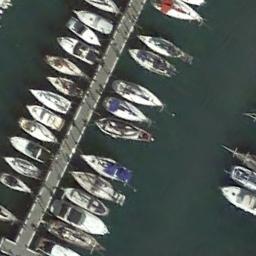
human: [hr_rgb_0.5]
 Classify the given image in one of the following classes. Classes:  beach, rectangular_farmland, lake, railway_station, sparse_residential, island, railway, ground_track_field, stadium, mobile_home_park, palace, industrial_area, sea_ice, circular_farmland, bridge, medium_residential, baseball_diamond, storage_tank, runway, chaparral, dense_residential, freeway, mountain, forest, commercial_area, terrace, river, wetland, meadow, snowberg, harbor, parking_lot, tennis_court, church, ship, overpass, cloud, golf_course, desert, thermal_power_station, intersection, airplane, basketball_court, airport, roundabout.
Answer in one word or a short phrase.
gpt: harbor